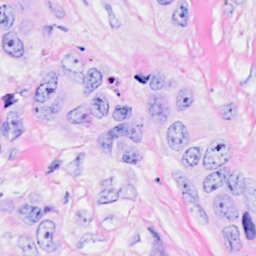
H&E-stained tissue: Breast